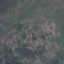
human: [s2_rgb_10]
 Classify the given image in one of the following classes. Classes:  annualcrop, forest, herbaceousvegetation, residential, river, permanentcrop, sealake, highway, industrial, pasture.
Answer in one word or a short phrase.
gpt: HerbaceousVegetation